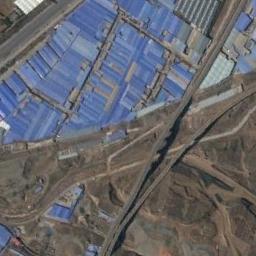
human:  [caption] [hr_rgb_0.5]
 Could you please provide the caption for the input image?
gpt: There are factories and roads in an industrial area, And there are large vacant lots .

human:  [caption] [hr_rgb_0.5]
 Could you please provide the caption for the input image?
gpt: The industrial area with some neatly arranged blue workshops is next to a wasteland and some roads go through the industrial area .

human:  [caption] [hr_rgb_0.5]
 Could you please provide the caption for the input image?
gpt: Industrial areas have different building sizes .

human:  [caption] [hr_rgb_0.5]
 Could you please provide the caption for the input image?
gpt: Numerous houses of different shapes and sizes are in the industrial area .

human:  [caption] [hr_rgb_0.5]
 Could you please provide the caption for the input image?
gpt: There are many blue buildings beside some brown bare land on the industrial area .